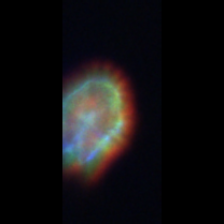
Taxon: Akashiwo
Group: Dinoflagellates